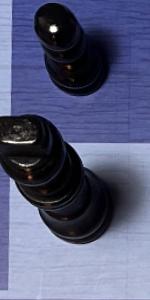
Label: King_Black